Question: I don't know the right term to describe it that is why I can't find it in Google. All I want is to scale the object, specifically, 2D rectangle but keep it on its XY coordinates.
My current solution is this:
'''
glTranslatef(x, y, 0);
glScalef(scaleX, scaleY, 0);
glTranslatef(-x, -y, 0);
drawRect(x, y, width, height, texture);
'''
I just pretend glScale as glRotate as of rotating on its center, it somewhat work but I can see the little adjustments on its coordinate when scaling to other value.
And also, which is better to do, glTranslate or just apply variables such as x,y on vertices. I can't see no difference when switching from those two but I am worrying about adding the "pushing and popping matrices" will affect the behavior of other objects on the scene and performance of my program, because I will use lots of this rectangles.
So you can visualize how simply I want to achieve

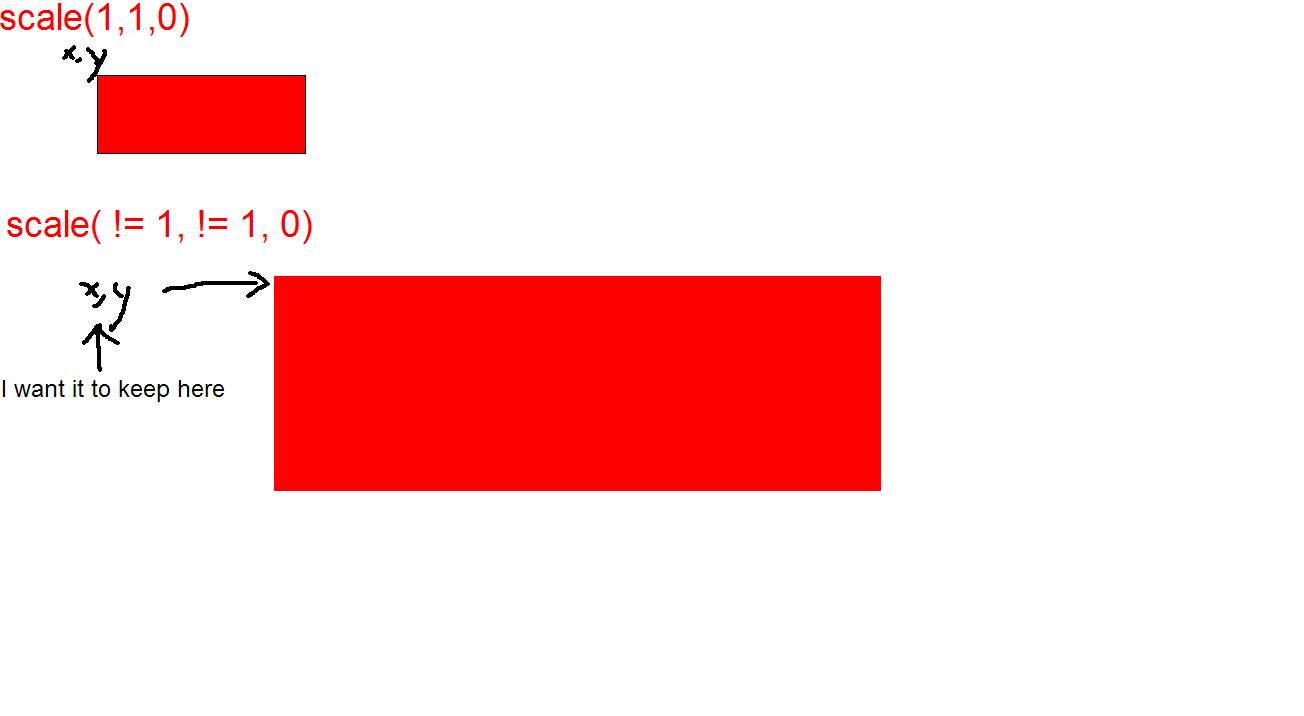
Answer: I suppose that <'x','y','0'> is the position of the bottom left corner of your rectangle in the "canonical" coordinate system (I mean the one we start with).
With these assumptions, you may achieve your goal by resetting the modelview stack to identity, and then move to the object space, before doing the scaling. So you are indeed pretty close, but depending on what you did before with the modelview matrix, you could experience variations in the outcome.
The following code should do what you want:
'''
glPushMatrix();
glLoadIdentity();
glTranslatef(x, y, 0);
// now in "object space"
glScalef(scaleX, scaleY, 0);
drawRect(0, 0, width, height, texture);
glPopMatrix();
'''
I don't know what the 'draw' function does, but I suppose that it just emits a bunch of 'glVertex' and 'glTexCoord' calls, ie. it does not meddle with the modelview matrix, otherwise my code might well break it.
Note that if you wrap all object rendering with 'glPushMatrix' and 'glPopMatrix' calls, you should not need the 'glLoadIdentity' call, and it might even be counter productive. For instance, if you organize your object data as a hierarchy, with each sub object being relatively positioned to its container, then you will need to remove that call completely while recursively rendering the object hierarchy.
Another concern is the one of efficiency. Saving and restoring matrices are fairly costly operations. Given that your question code is using immediate mode, I supposed that it was not your main concern. It will certainly be faster to apply the object transformation by hand (that is, by computing them with your own matrix library), and submit them to opengl without any call to the opengl modelview manipulation routines. However That should be covered by another (more math oriented) question and answer.